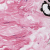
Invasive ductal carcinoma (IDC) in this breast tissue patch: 0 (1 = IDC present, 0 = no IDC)